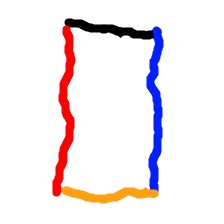
Shape: rectangle